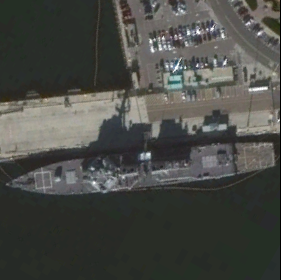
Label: destroyer